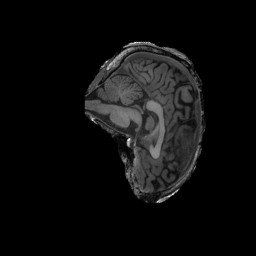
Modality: T1w
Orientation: sagittal
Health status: ill
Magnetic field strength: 3 T